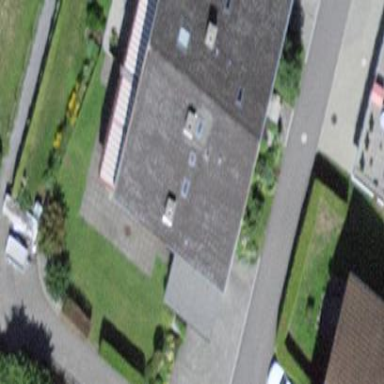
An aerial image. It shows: Building.